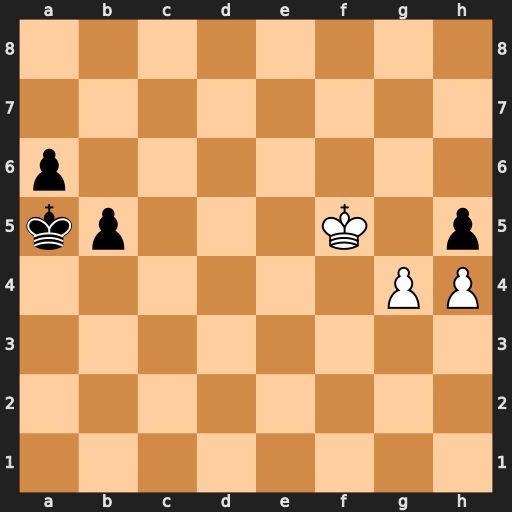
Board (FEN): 8/8/p7/kp3K1p/6PP/8/8/8
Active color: w
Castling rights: -
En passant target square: -
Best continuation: g5 b4 Ke4 b3 Kd3